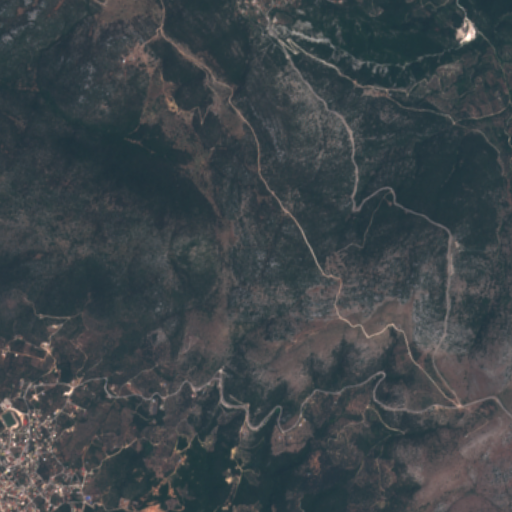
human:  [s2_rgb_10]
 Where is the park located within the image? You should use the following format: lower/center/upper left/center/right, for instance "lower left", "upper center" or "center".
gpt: The park is located in the upper center of the image.
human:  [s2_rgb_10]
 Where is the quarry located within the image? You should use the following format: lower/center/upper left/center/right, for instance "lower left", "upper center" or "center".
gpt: The quarry is located in the upper right of the image.
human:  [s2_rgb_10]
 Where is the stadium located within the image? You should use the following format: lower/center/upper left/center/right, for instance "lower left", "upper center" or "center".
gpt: The stadium is located in the lower left of the image.
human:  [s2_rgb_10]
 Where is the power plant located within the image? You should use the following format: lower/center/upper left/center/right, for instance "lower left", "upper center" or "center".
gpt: There is no power plant in the image.